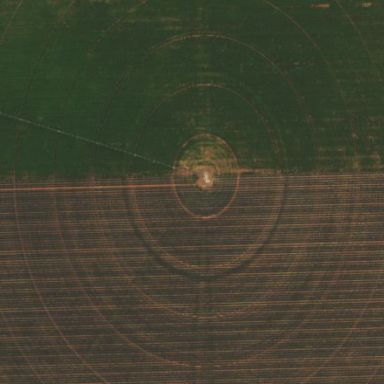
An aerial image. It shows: Farmland with pivot irrigation system.